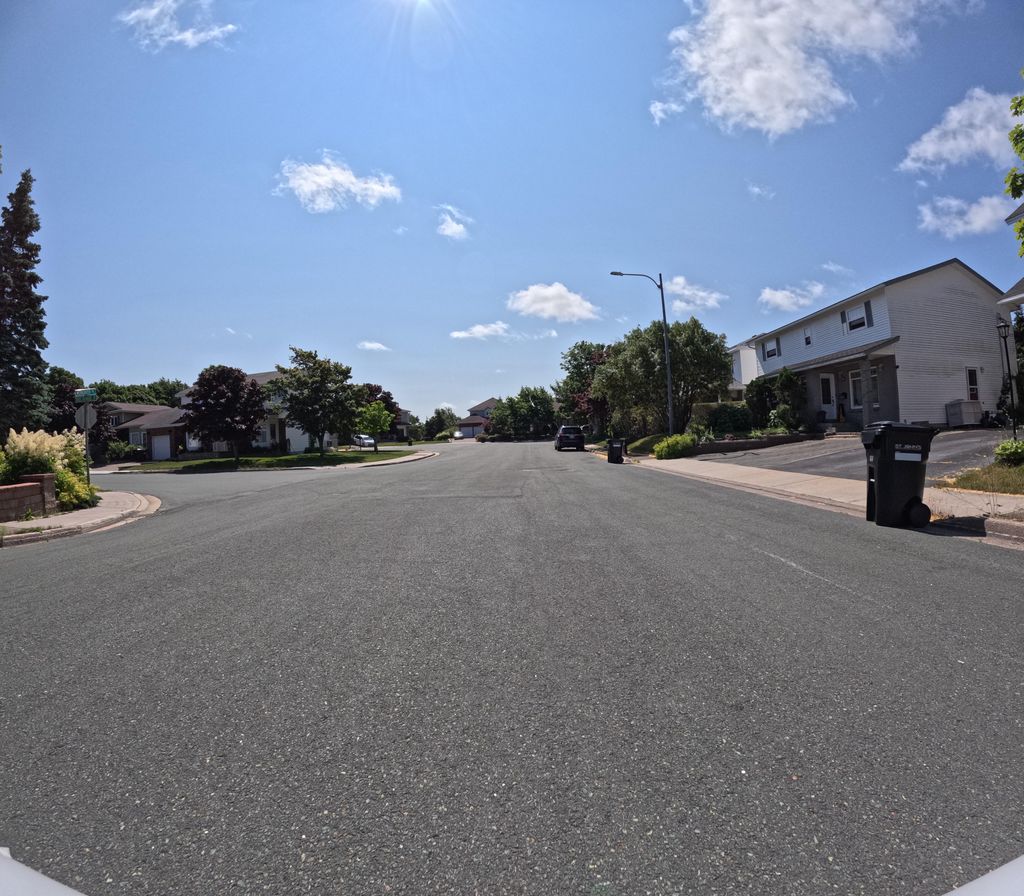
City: st_johns